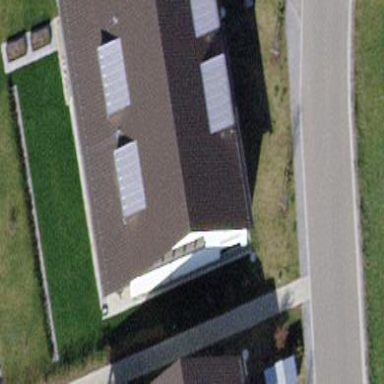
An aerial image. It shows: Gabled apartments building with roof tiles. The roof is oriented along the building.